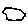
Label: hexagon